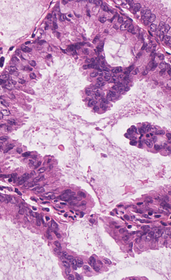
Tumor epithelial tissue: yes
Tumor-associated stroma tissue: yes
Normal tissue: no